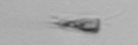
Label: Calciopappus